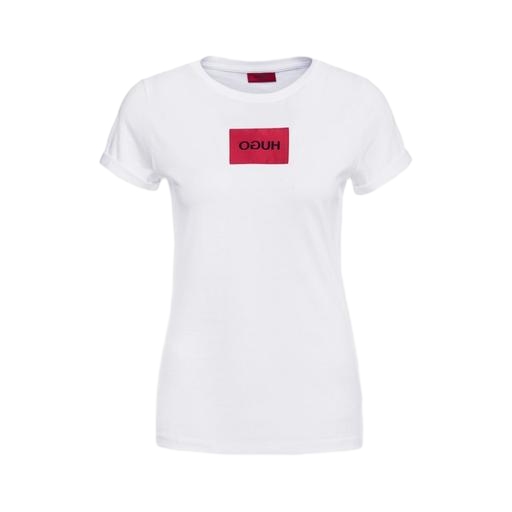
white square tee, only white t-shirt, accent t-shirt, white background